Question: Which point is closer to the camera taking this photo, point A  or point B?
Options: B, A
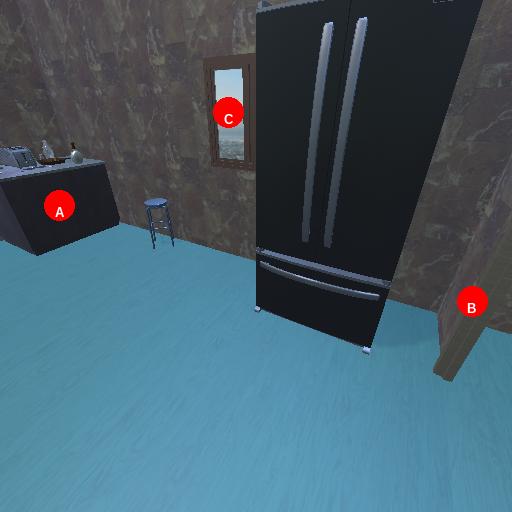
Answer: B